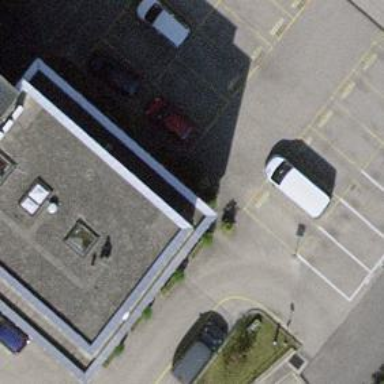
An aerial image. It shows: Parking aisle designated as service road.